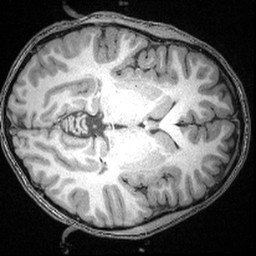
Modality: T1w
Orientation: axial
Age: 15
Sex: male
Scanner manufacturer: siemens
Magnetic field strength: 3 T
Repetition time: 2.4 s
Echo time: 0.00374 s